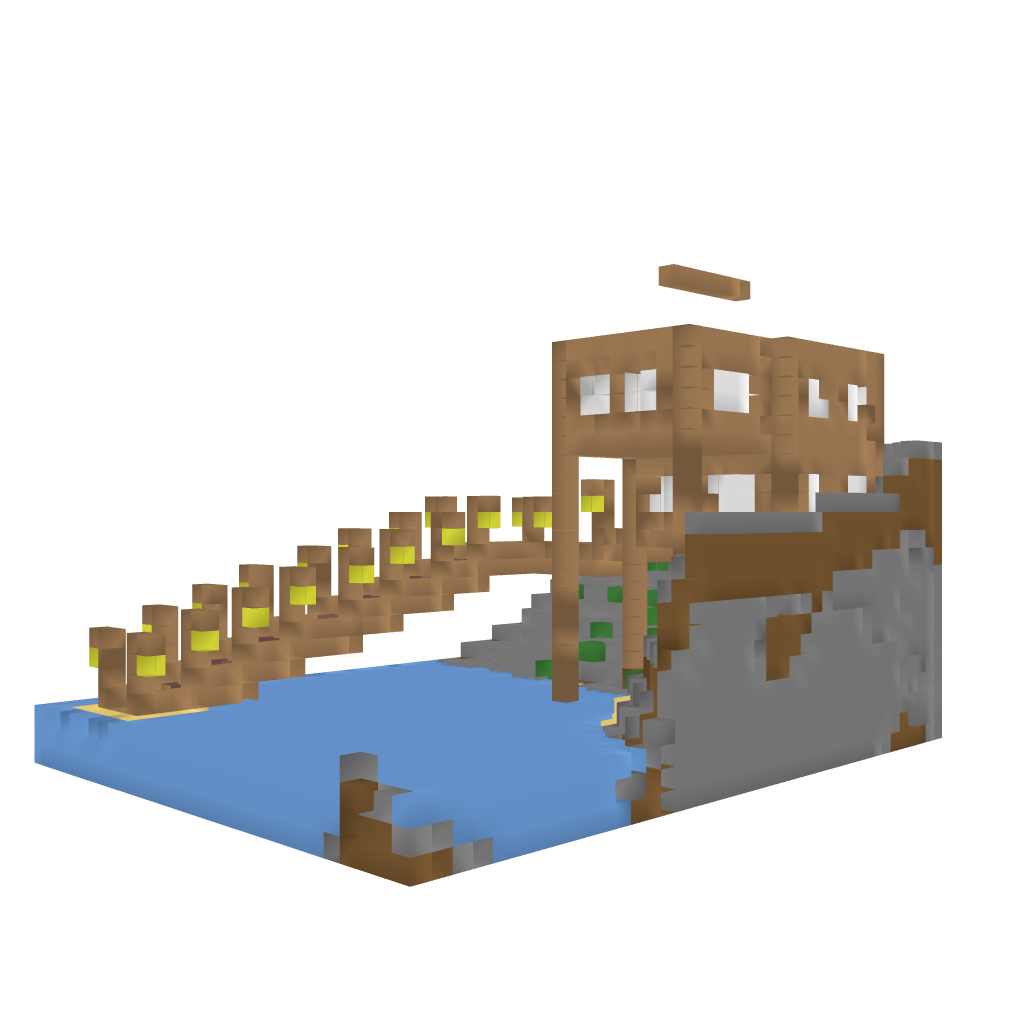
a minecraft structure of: Mountainside Cottage bad low quality